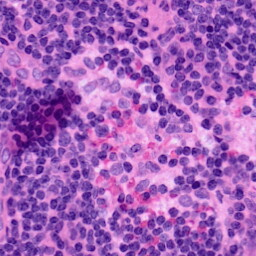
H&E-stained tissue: LymphNode